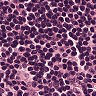
Metastatic tissue present: no